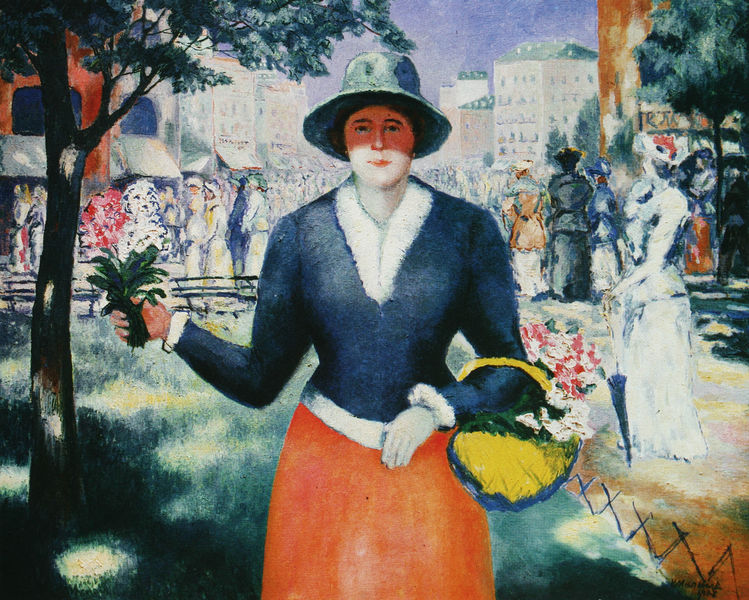
Titel: Die Blumenverkäuferin
Künstler: Kasimir Malewitsch
Standort: St. Petersburg
Institution: Russisches Museum
Schlagwörter: baum, blau, dunkel, gemälde, himmel, schatten, weiß, bäume, frauen, gelb, grün, impressionismus, menschen, stadt, blume, blumen, braun, bunt, damen, fenster, frankreich, frau, handschuh, hell, hintergrund, hut, hüte, kleid, kleider, licht, männer, orange, paris, schwarz, strasse, szene, blick, dach, dame, gebäude, gras, haus, park, rot, schirm, sonnenschirm, wiese, zaun, leute, malerei, rock, jacke, arm, augen, bluse, kragen, pelz, stehen, hände, portrait, porträt, signatur, baumstamm, häuser, sonne, boden, pflanze, sommer, moderne, hitze, dächer, geschäfte, markt, platz, querformat, vergnügen, korb, strauss, frühling, blumenstrauss, hängen, spaziergang, einkauf, macke, vereinfacht, sonntag, bauhaus, statuen, sonnenschein, flirren, marktplatz, seurat, spaziergänger, schaten, verkaufen, stadtbild, hochhaus, flaneure, frau mit hut, markiesen, blauton, dme, blumenverkäuferin, blumenmädchen, korbblumen, maler der bauhaus treppe, porttät, wieser, grasd, korg, meschenmenge, hyazinten, hand#, schattenbaum, matkt, jacke#, markteinkaug